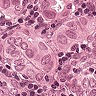
Metastatic tissue present: yes